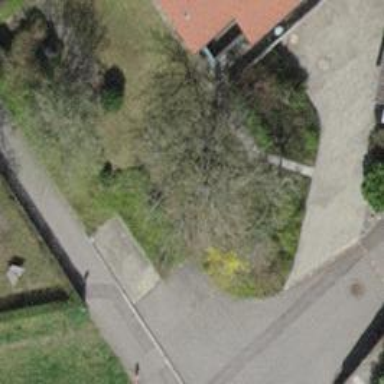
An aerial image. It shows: Urban tree adds touch of nature to the surroundings.